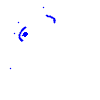
Particle: electron